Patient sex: M
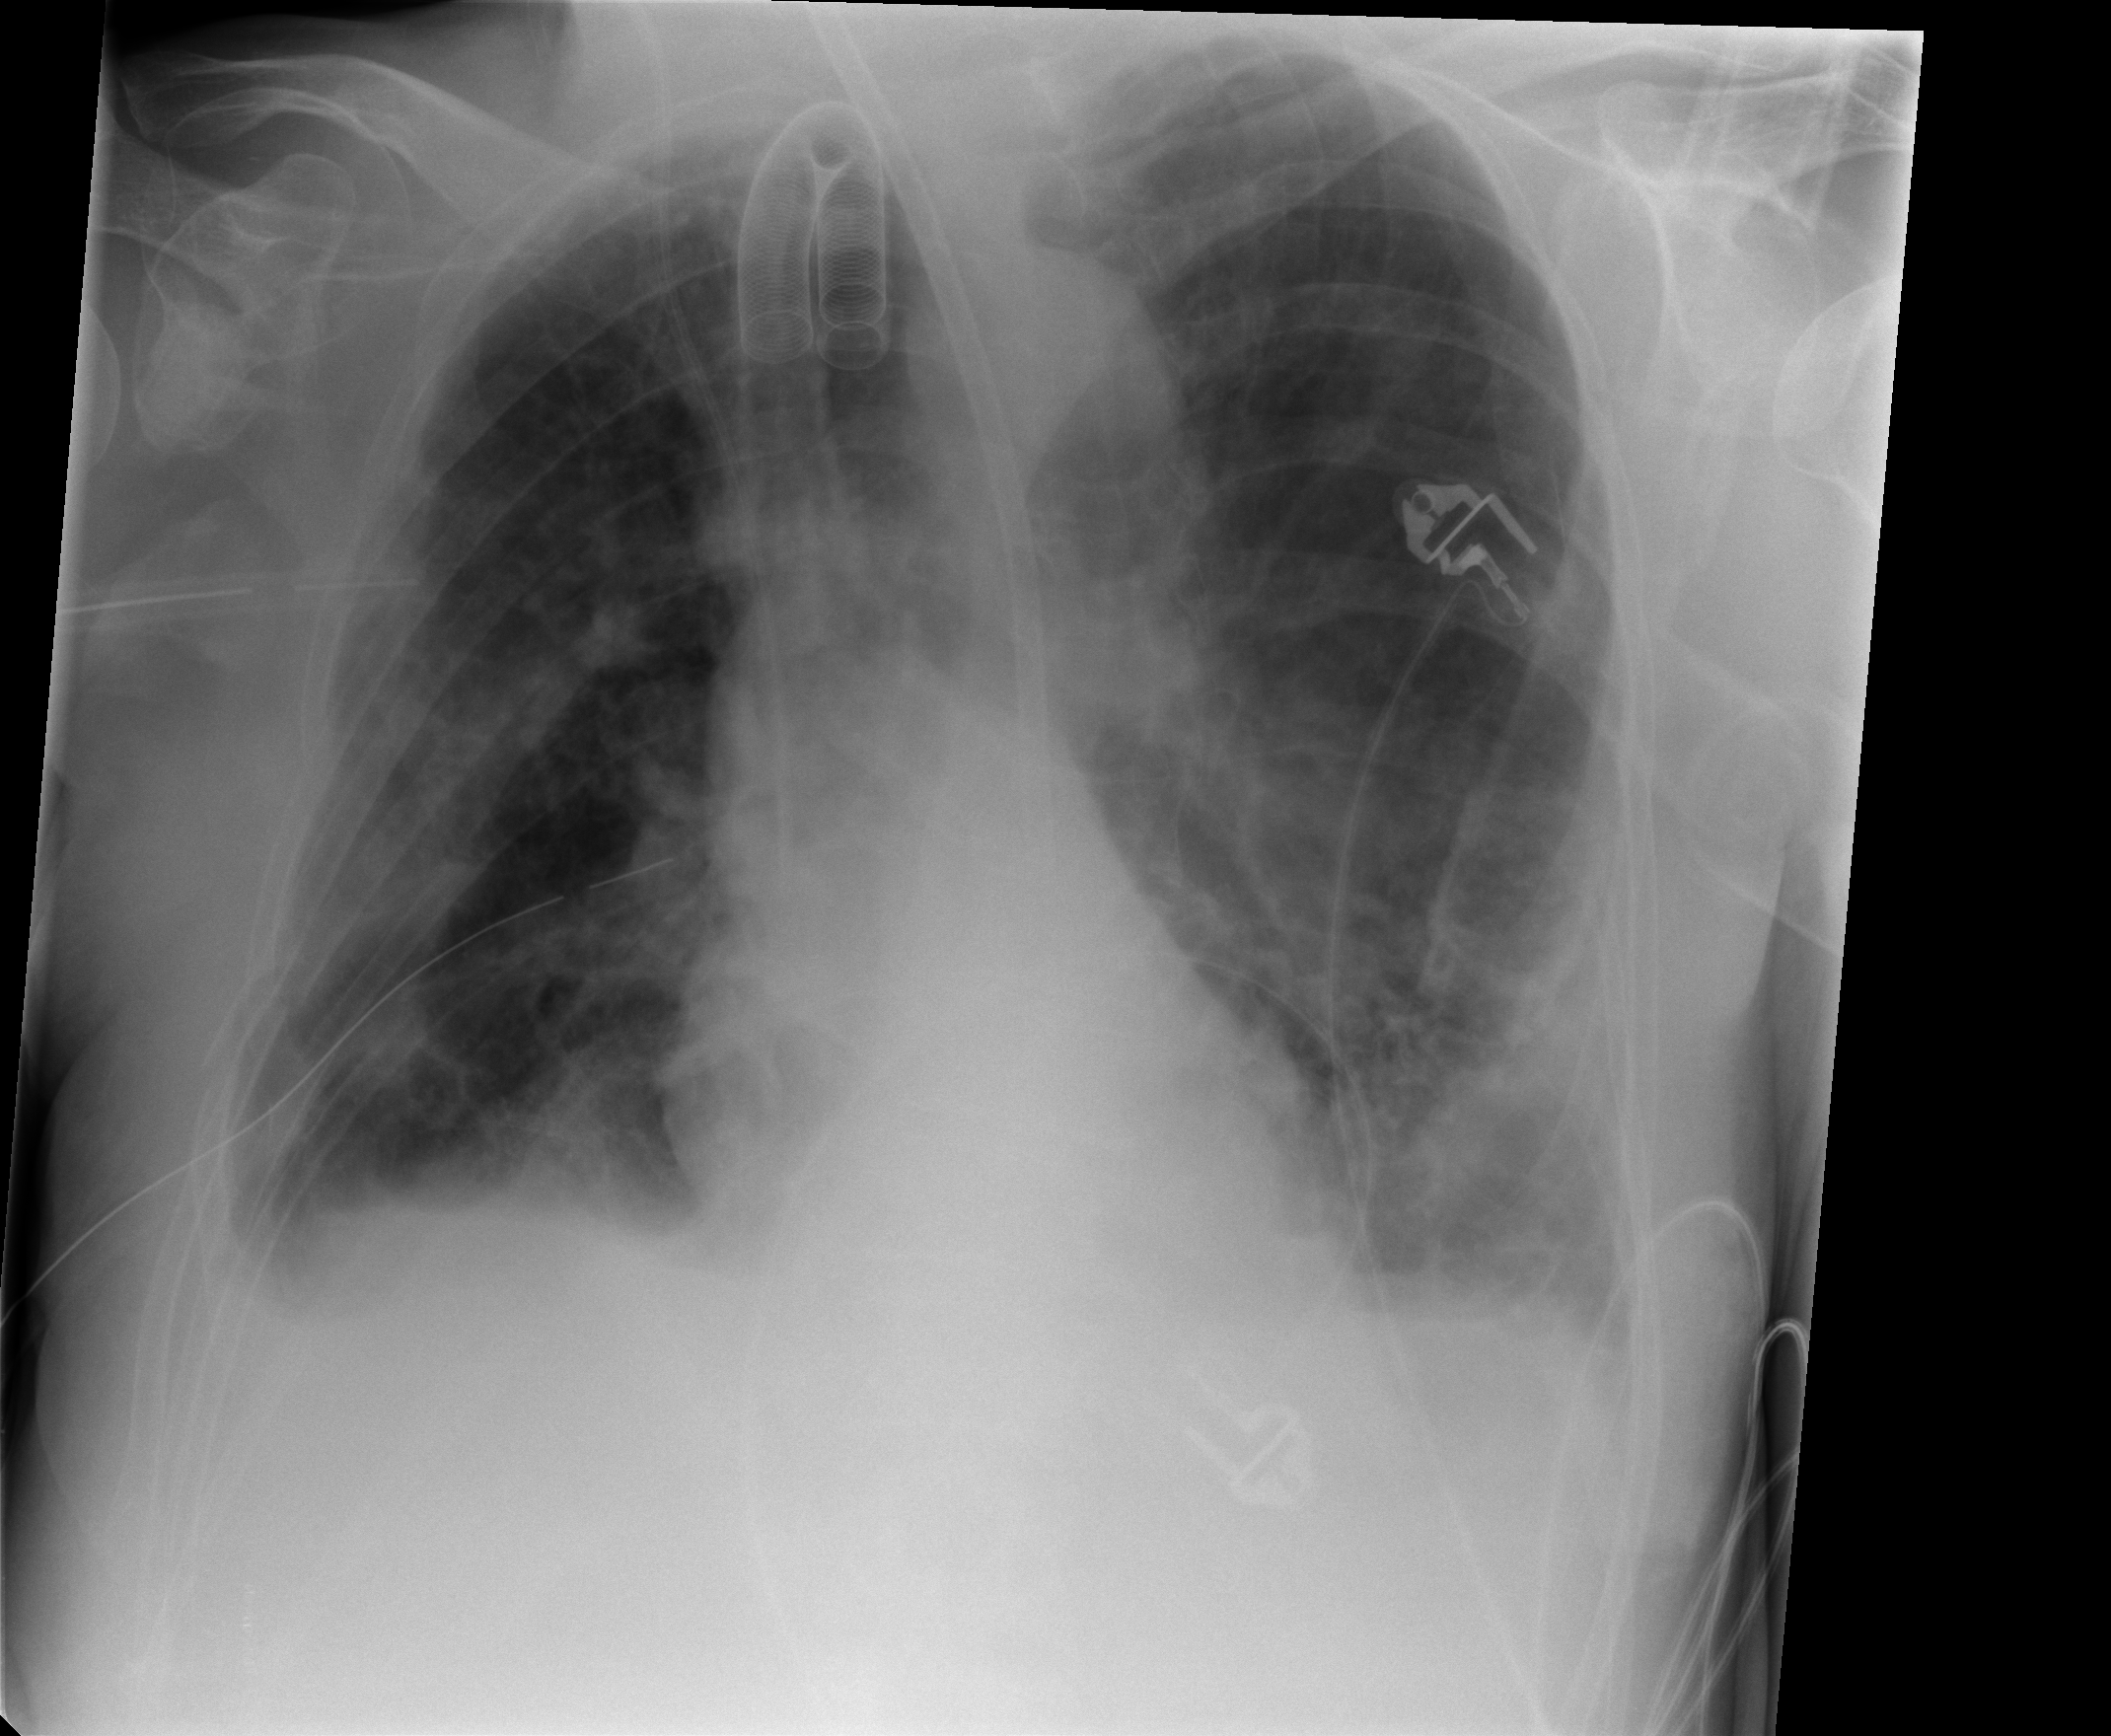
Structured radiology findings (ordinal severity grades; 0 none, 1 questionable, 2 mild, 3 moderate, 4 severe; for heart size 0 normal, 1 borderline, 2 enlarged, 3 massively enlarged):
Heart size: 0
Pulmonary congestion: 2
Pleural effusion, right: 2
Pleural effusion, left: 2
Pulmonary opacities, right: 2
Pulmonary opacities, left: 2
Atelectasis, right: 2
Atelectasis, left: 2